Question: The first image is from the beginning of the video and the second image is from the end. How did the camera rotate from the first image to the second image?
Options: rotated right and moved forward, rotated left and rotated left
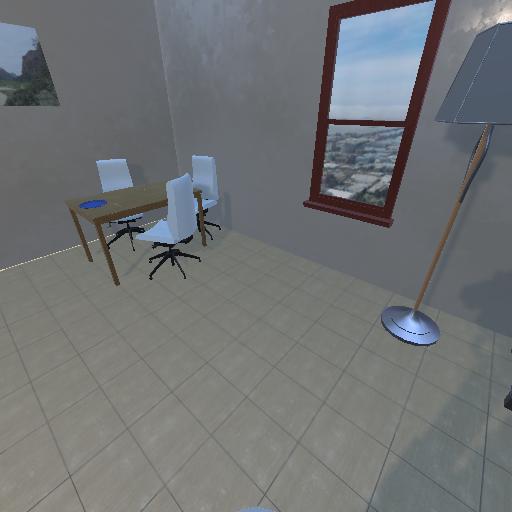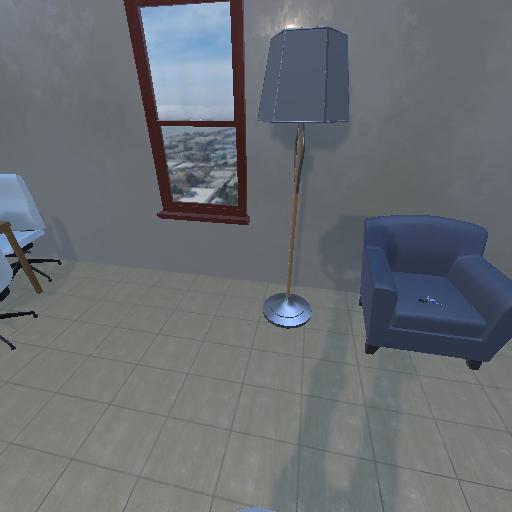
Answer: rotated right and moved forward